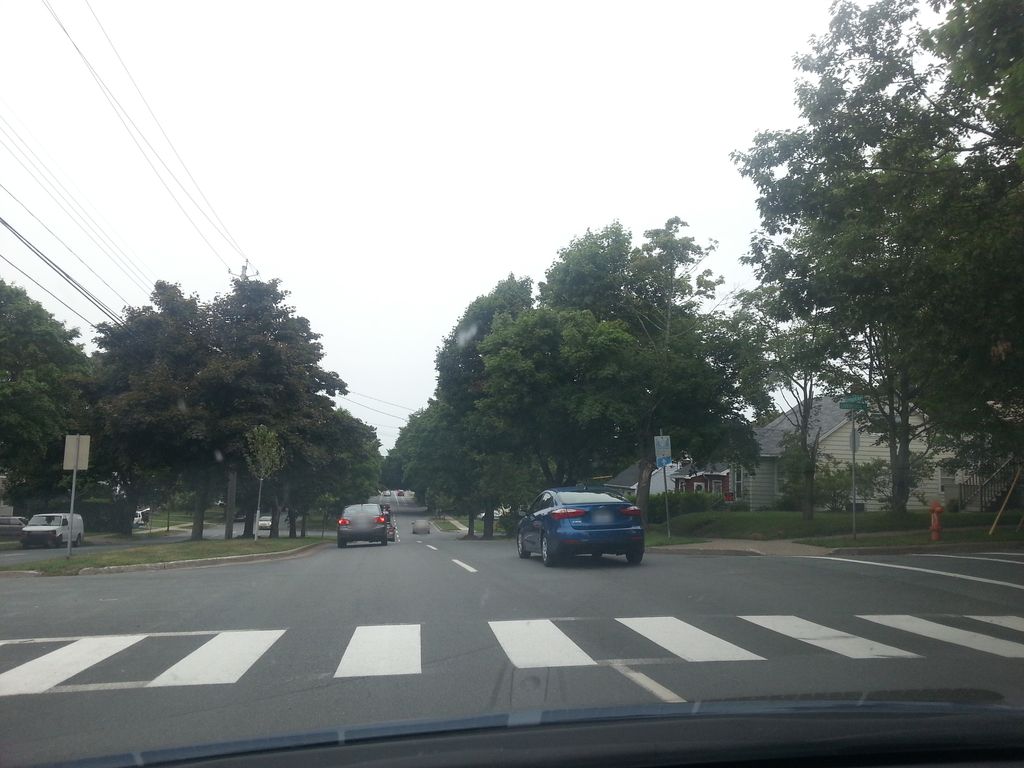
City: halifax